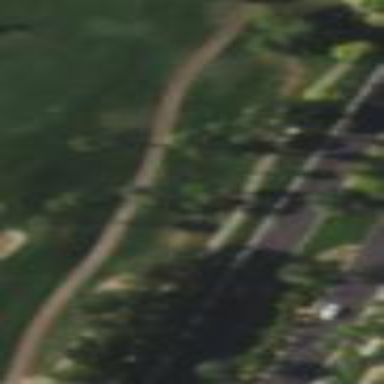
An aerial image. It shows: Area with grass used as rough in golf course.